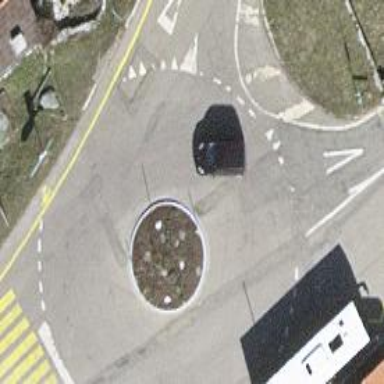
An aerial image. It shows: Tertiary road leading to roundabout junction.